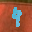
Label: 4